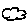
Label: cloud